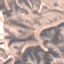
Land use / land cover: HerbaceousVegetation